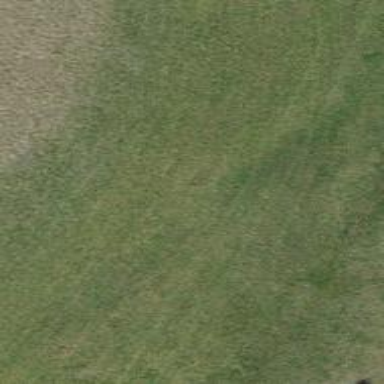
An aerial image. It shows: Taxiway at the airport covered in grass.